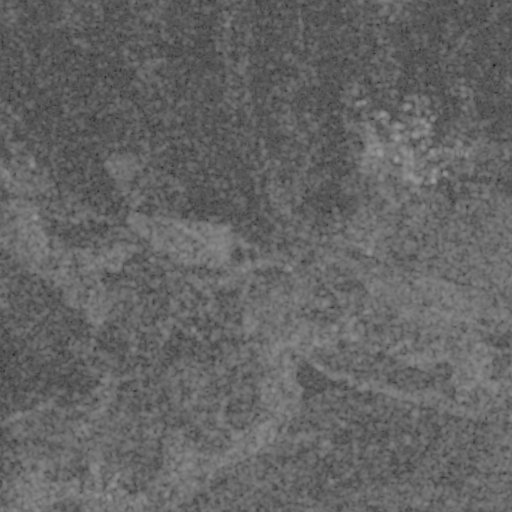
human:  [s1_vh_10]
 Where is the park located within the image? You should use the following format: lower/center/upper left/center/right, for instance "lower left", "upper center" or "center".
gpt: The park is located in the upper right of the image.
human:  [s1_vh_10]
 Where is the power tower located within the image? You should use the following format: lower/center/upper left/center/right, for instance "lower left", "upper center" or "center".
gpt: The power tower is located in the upper right of the image.
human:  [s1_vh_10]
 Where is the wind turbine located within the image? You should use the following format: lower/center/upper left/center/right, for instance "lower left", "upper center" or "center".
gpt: The wind turbine is located in the upper right of the image.
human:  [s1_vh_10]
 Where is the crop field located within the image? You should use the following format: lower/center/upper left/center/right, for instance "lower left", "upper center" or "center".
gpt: There is no crop field in the image.

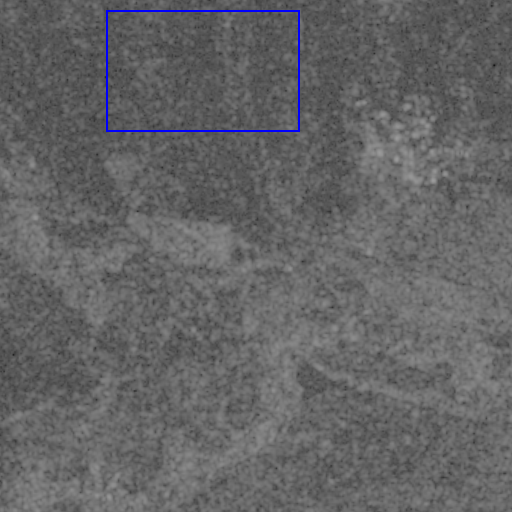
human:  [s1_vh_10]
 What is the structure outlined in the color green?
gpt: There is no green outline.
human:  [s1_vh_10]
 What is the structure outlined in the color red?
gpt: There is no structure outlined in red.